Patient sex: M
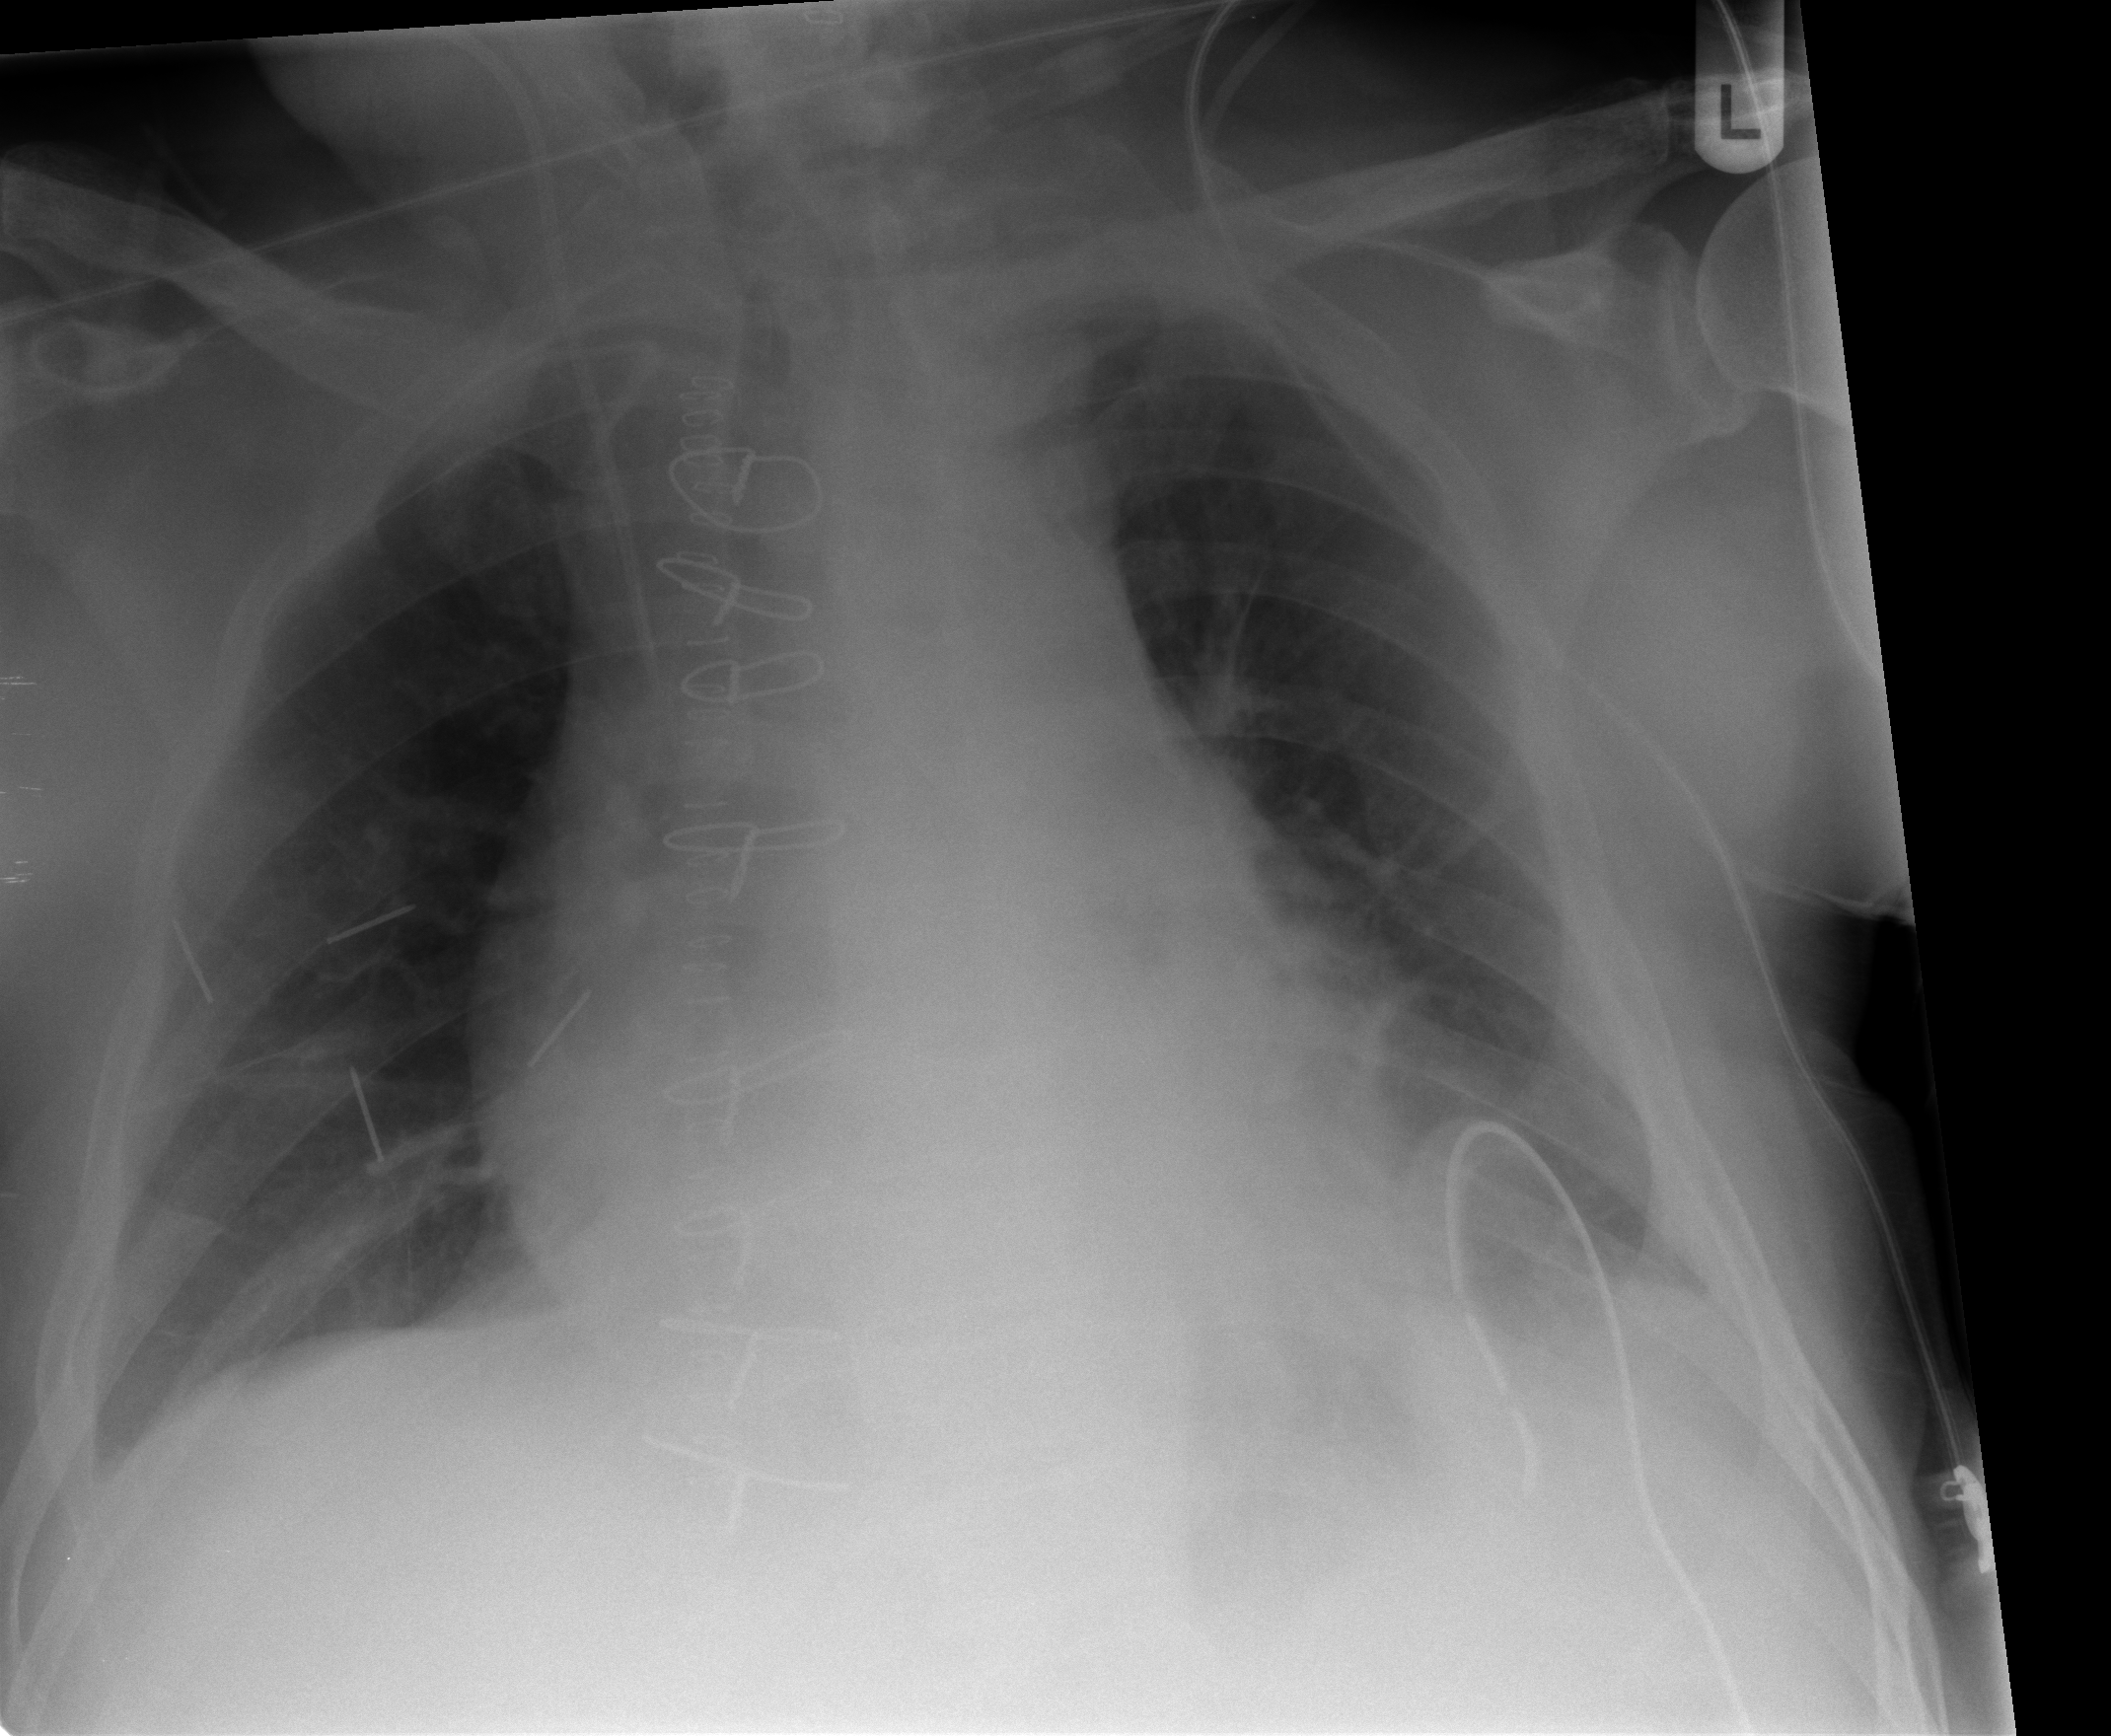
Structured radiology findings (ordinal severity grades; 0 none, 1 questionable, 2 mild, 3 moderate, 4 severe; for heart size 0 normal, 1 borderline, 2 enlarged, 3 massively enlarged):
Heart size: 2
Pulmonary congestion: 0
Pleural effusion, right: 0
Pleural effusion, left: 2
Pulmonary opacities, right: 0
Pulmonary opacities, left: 0
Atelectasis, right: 0
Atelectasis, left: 2